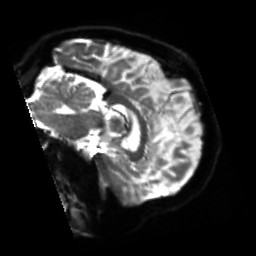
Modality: sbref
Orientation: sagittal
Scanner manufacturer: siemens
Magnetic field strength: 3 T
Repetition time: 4 s
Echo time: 0.0594 s